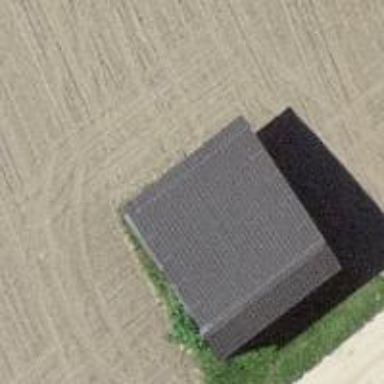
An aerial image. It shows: Barn.